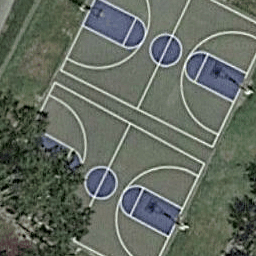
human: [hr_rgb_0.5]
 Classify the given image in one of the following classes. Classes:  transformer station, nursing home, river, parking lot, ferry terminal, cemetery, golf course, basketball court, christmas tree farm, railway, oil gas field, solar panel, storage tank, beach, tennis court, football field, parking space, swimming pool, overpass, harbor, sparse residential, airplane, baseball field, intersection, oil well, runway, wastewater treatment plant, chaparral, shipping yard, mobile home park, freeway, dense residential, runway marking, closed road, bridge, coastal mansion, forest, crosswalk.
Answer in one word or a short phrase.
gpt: basketball court